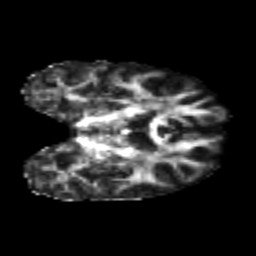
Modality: FA
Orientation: coronal
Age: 20
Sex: female
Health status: healthy
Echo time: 0.074 s